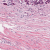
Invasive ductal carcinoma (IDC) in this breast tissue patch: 1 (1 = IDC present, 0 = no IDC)